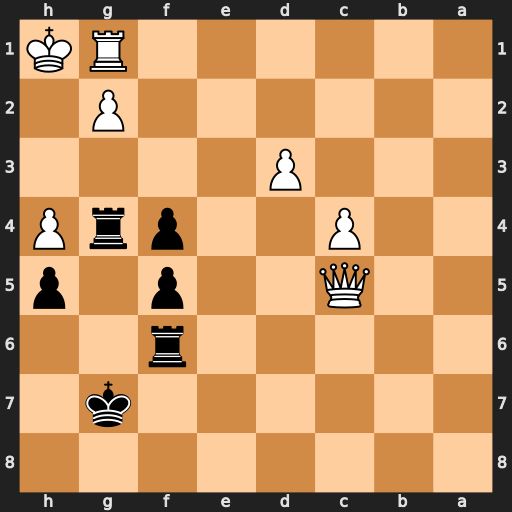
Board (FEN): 8/6k1/5r2/2Q2p1p/2P2prP/3P4/6P1/6RK
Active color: b
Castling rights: -
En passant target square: -
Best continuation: Rxh4#